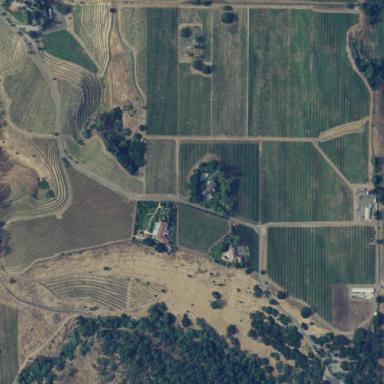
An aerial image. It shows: Vineyard with wine grapes as the crop.